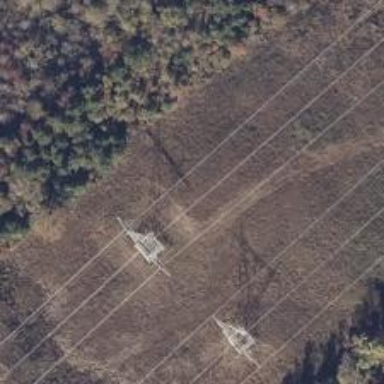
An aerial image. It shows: Power tower.